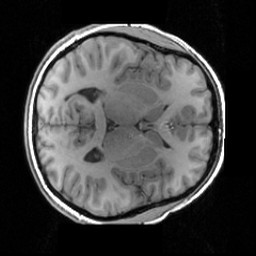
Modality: T1w
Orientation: axial
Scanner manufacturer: siemens
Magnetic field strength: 3 T
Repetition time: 1.63 s
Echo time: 0.00311 s